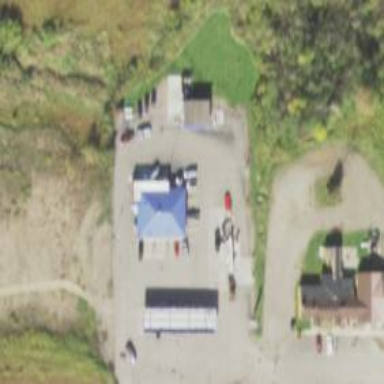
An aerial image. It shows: Convenience shop.